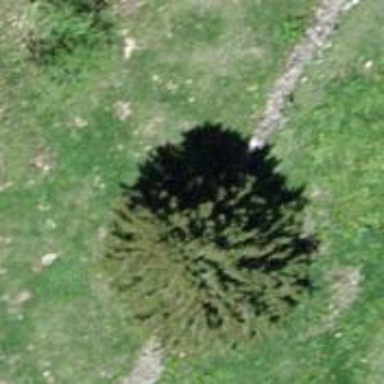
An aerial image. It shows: Needle-leaved tree in natural setting.